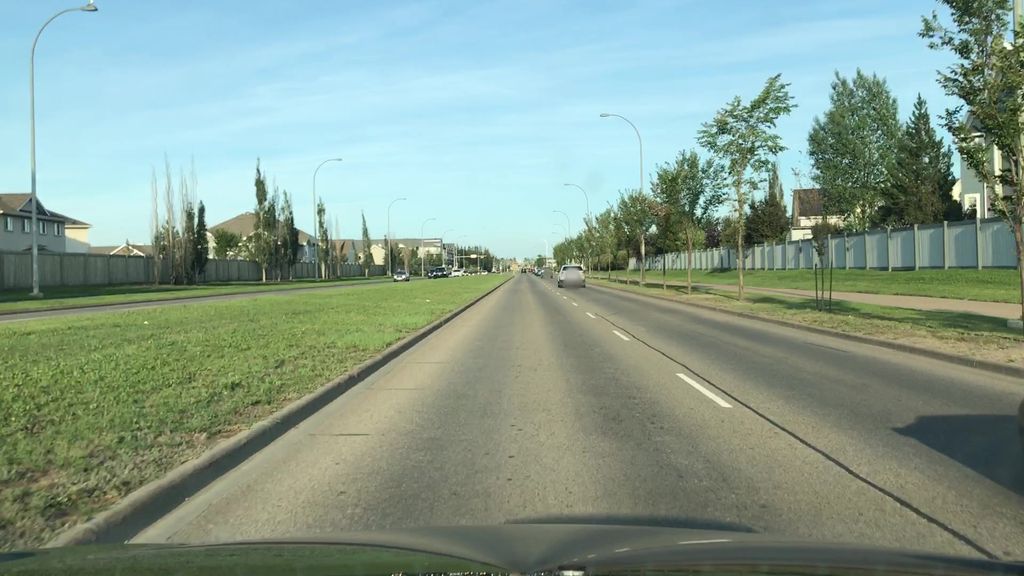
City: edmonton